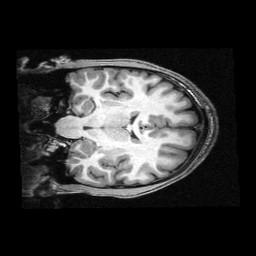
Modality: T1w
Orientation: coronal
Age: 11
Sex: male
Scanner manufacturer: siemens
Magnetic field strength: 3 T
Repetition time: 2.3 s
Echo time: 0.00336 s